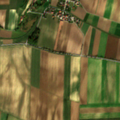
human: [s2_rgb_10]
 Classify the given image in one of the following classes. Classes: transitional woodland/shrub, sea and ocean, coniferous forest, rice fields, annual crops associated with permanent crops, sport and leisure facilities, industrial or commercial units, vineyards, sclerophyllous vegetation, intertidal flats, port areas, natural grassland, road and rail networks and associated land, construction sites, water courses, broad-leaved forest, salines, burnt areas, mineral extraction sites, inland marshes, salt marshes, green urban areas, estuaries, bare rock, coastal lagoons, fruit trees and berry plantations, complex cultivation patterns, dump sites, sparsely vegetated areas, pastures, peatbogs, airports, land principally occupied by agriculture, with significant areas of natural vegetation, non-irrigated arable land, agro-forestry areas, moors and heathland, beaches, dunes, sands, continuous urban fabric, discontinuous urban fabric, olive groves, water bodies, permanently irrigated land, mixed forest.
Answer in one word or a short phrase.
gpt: non-irrigated arable land, complex cultivation patterns